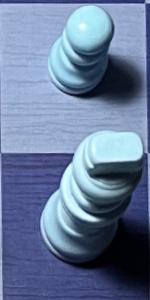
Label: King_White